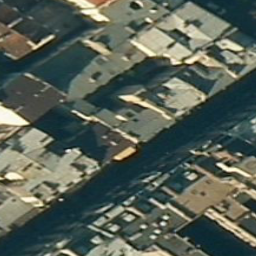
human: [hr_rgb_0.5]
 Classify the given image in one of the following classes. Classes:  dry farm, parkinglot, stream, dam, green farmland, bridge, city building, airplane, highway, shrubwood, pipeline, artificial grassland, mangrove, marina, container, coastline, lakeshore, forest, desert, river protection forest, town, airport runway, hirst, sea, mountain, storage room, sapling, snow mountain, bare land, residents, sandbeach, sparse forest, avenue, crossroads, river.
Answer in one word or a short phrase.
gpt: city building